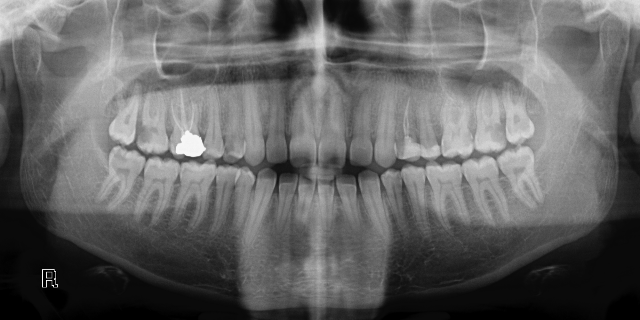
adult